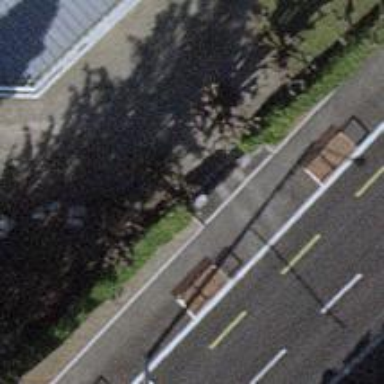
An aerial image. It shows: Unmarked crossing with traffic calming table on the road.